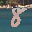
Label: 8